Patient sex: F
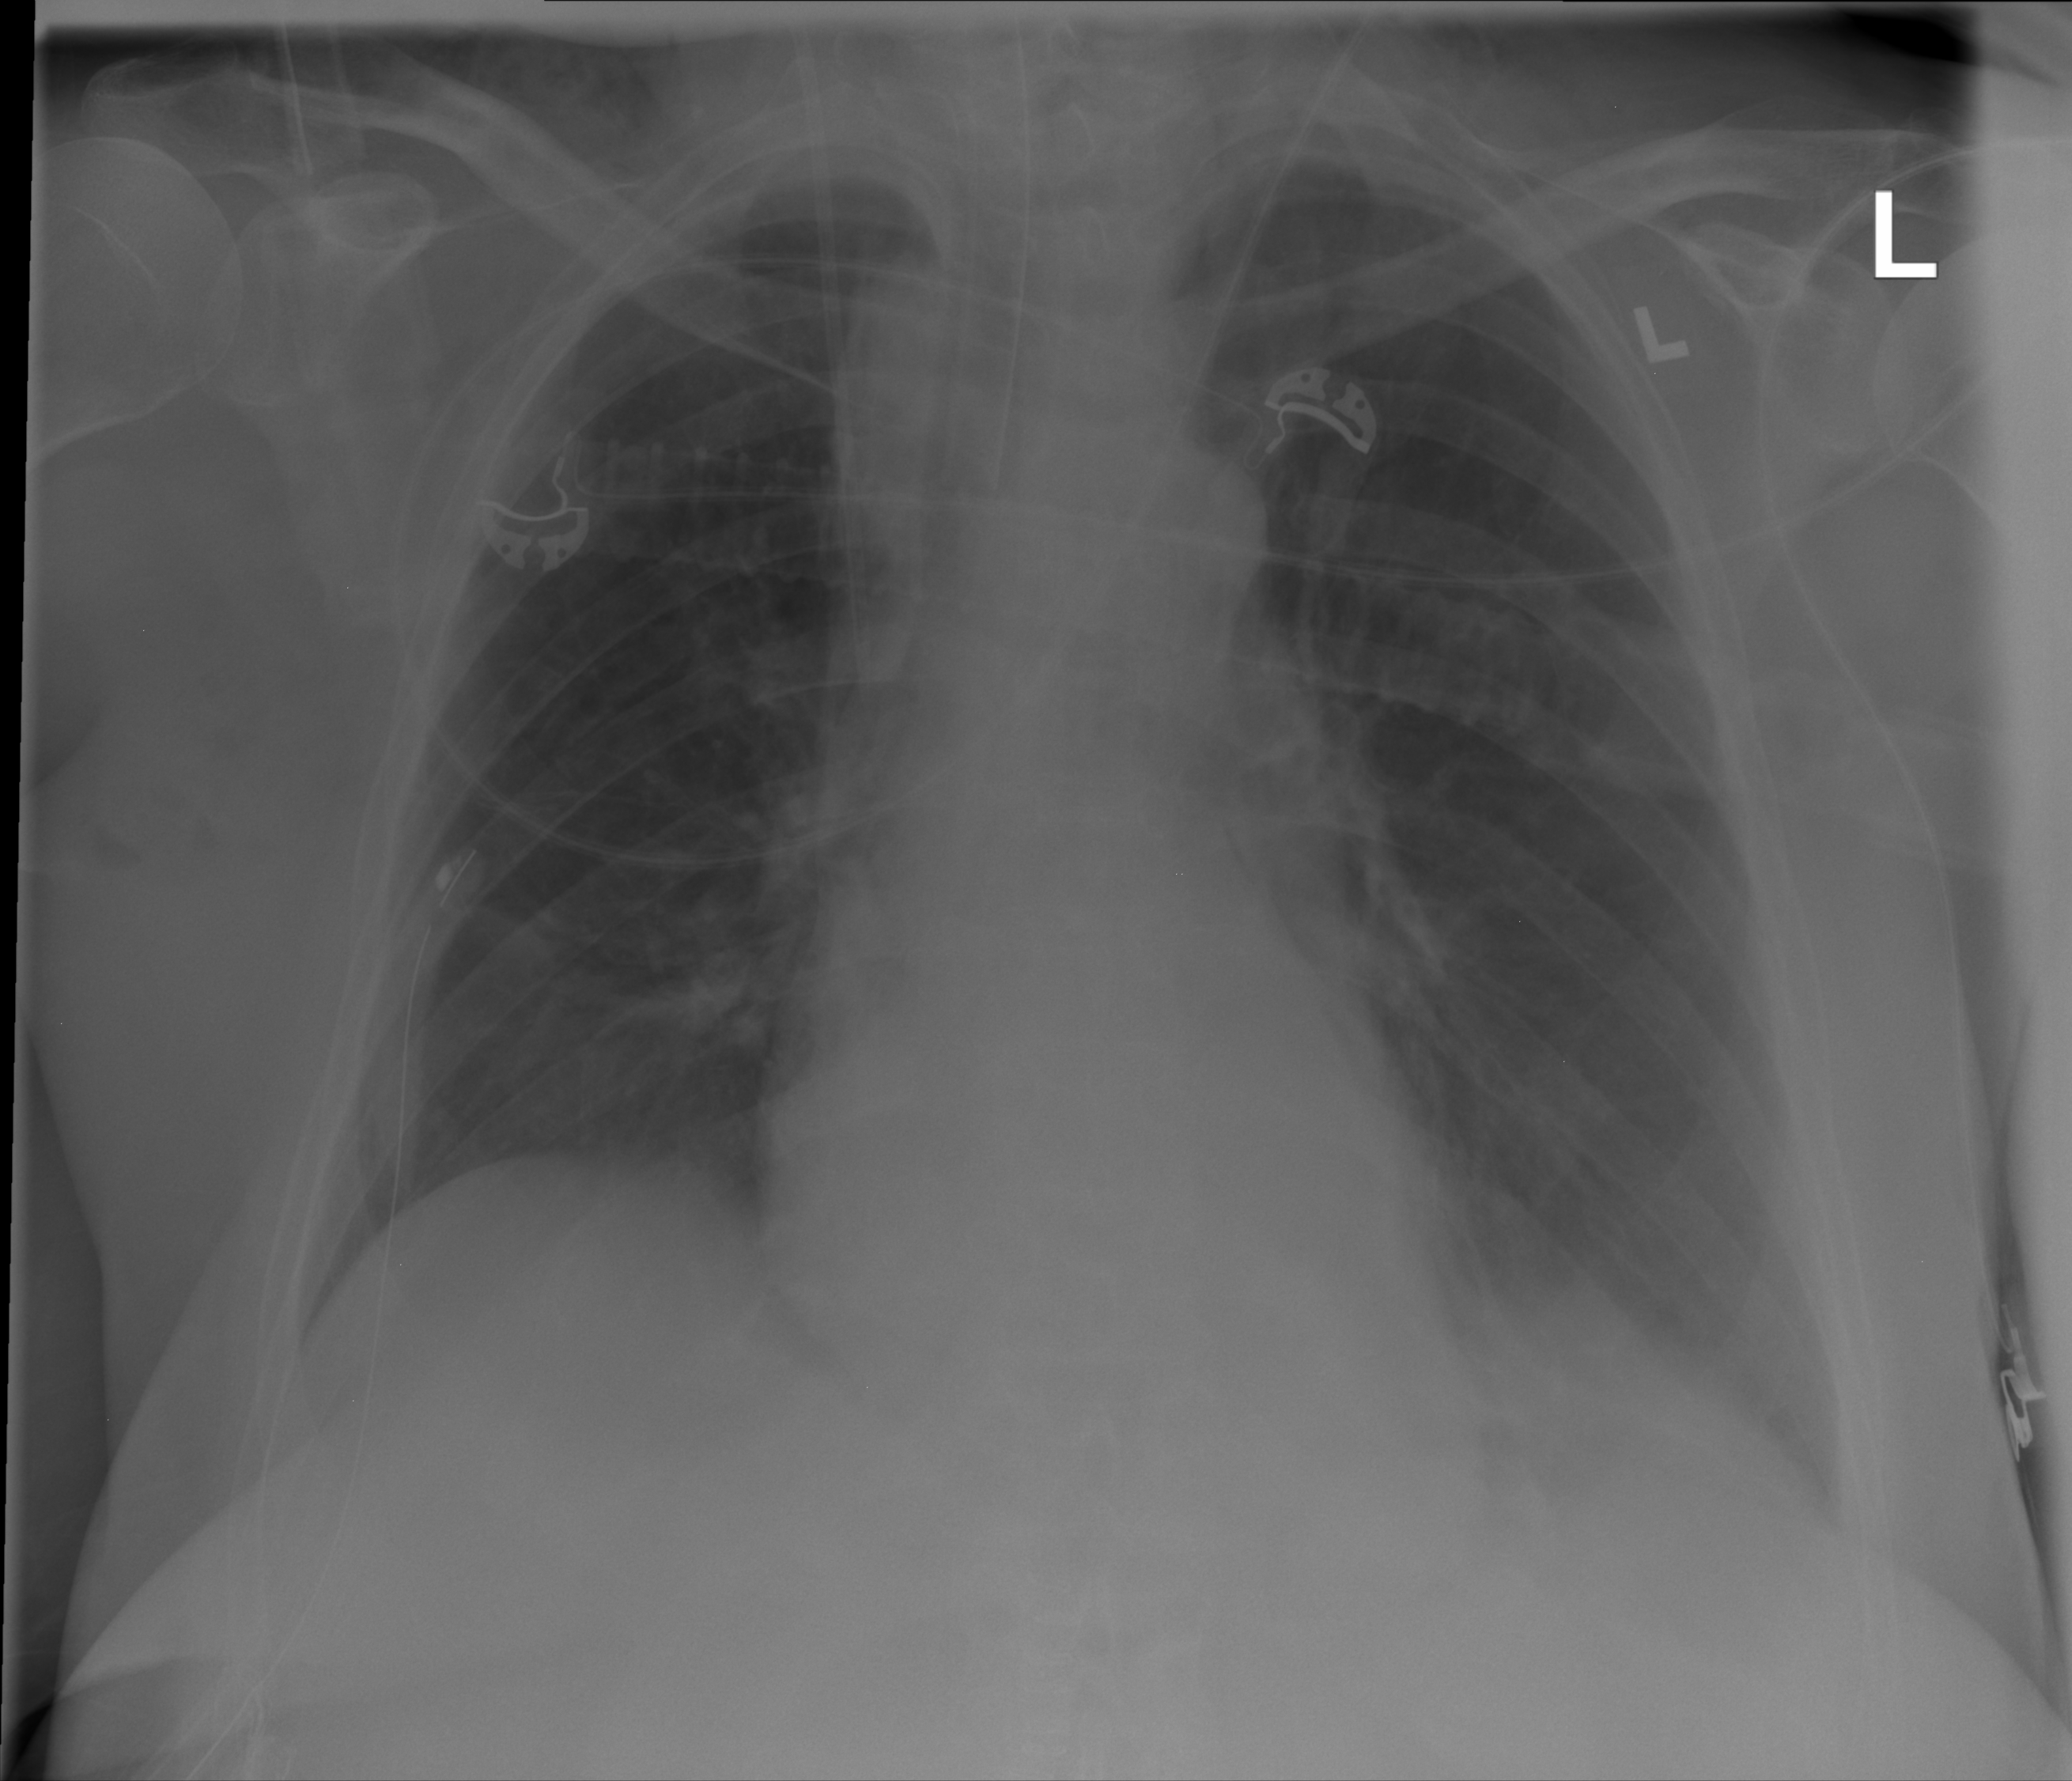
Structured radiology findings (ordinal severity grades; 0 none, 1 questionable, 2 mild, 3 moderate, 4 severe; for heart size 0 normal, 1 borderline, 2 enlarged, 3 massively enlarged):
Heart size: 0
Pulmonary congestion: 0
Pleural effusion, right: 0
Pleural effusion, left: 2
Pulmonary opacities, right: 0
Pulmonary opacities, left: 0
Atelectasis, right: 0
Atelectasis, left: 0